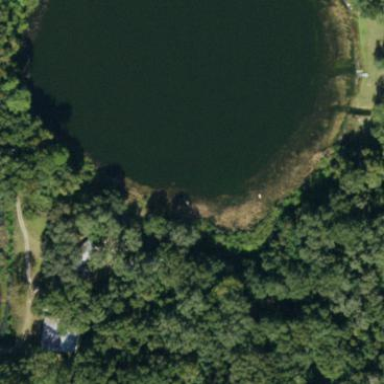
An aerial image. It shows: Serene lake.